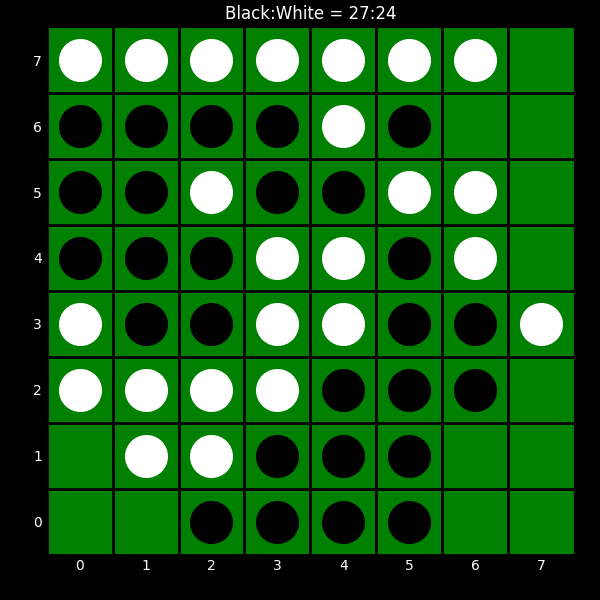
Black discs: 27
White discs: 24